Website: lowes
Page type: review-order
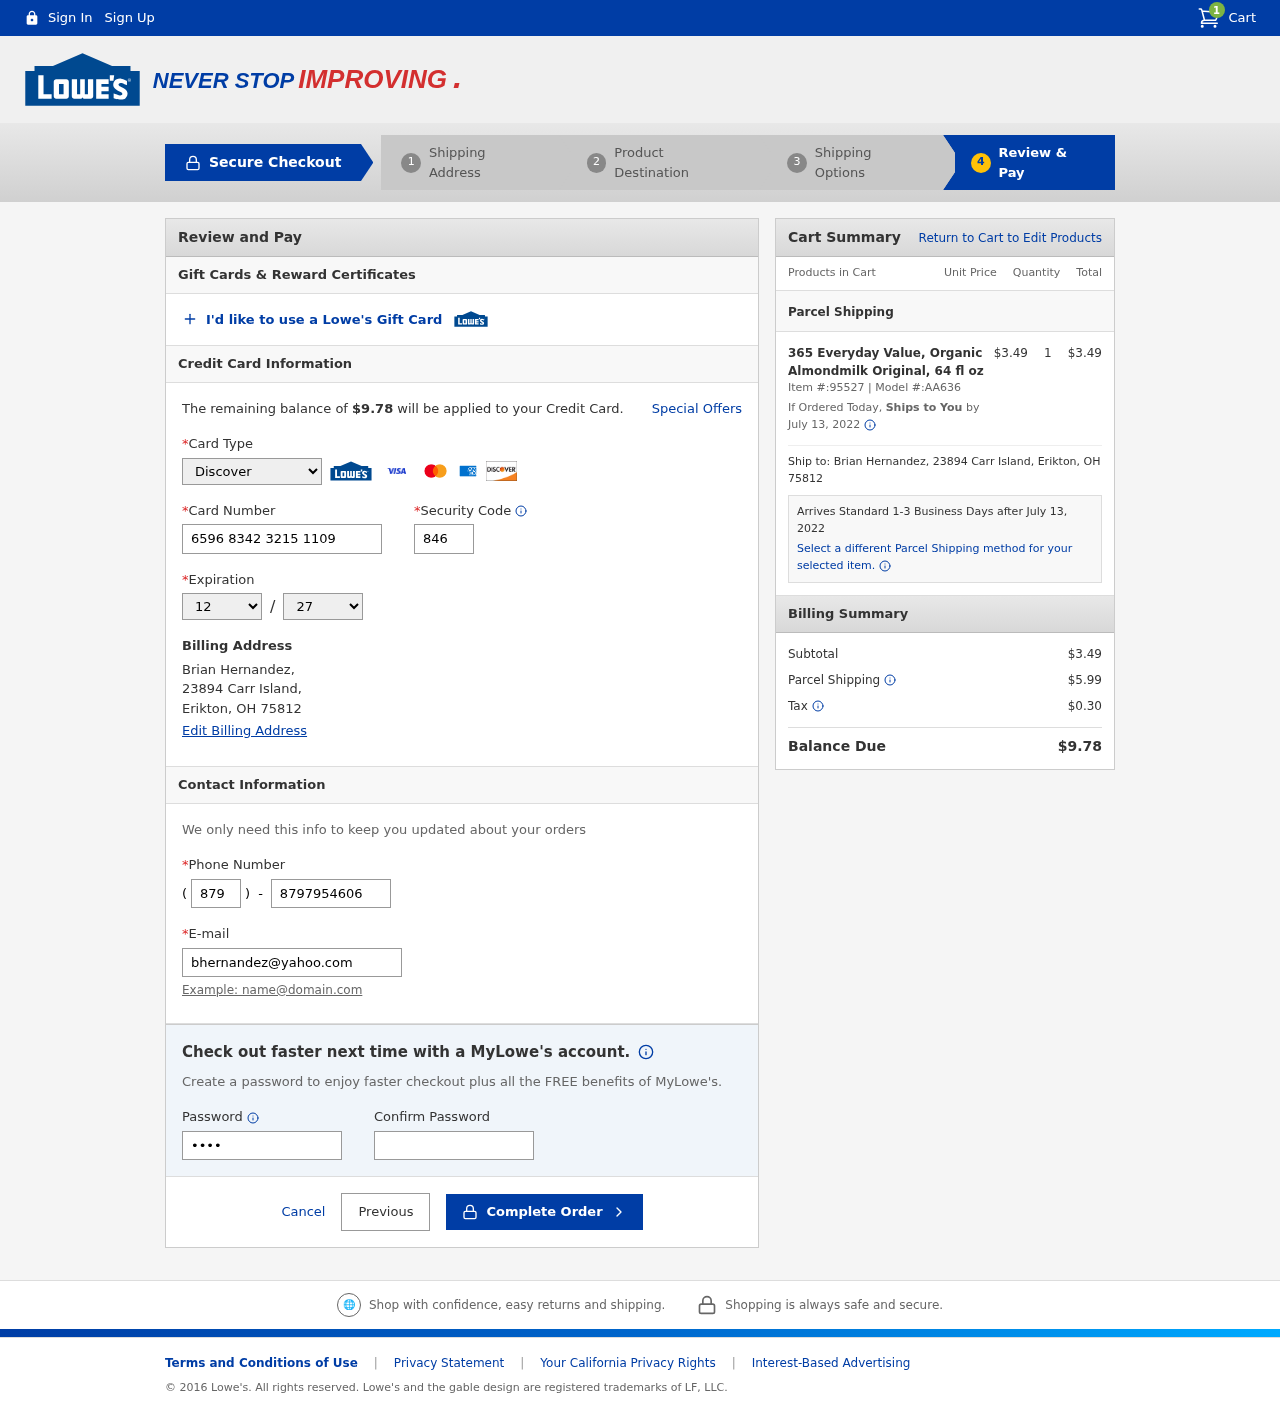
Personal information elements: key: PII_CARD_CVV
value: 846
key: PII_CARD_EXPIRY_MONTH
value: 12
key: PII_CARD_EXPIRY_YEAR
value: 27
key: PII_CARD_NUMBER
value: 6596 8342 3215 1109
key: PII_CARD_TYPE
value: Discover
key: PII_CITY
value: Erikton
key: PII_EMAIL
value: bhernandez@yahoo.com
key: PII_FULLNAME
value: Brian Hernandez,
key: PII_PHONE
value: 8797954606
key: PII_PHONE_AREA
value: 879
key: PII_POSTCODE
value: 75812
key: PII_STATE_ABBR
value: OH
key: PII_STREET
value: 23894 Carr Island,
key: PII_FULLNAME2
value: Brian Hernandez
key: PII_STREET2
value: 23894 Carr Island
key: PII_CITY_STATE_ZIP2
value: Erikton, OH 75812
Product elements: key: PRODUCT1_NAME
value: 365 Everyday Value, Organic Almondmilk Original, 64 fl oz
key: PRODUCT1_PRICE
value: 3.49
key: PRODUCT1_QUANTITY
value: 1
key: PRODUCT1_ITEM_NUMBER
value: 95527
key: PRODUCT1_MODEL_NUMBER
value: AA636
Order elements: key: ORDER_NUM_ITEMS
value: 1
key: ORDER_TOTAL
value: $9.78
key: ORDER_SHIPPING_DATE
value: July 13, 2022
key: ORDER_SUBTOTAL
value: $3.49
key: ORDER_SHIPPING_DATE2
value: July 13, 2022
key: ORDER_SUBTOTAL2
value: $3.49
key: ORDER_SHIPPING_COST
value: $5.99
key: ORDER_TAX
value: $0.30